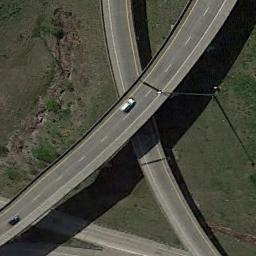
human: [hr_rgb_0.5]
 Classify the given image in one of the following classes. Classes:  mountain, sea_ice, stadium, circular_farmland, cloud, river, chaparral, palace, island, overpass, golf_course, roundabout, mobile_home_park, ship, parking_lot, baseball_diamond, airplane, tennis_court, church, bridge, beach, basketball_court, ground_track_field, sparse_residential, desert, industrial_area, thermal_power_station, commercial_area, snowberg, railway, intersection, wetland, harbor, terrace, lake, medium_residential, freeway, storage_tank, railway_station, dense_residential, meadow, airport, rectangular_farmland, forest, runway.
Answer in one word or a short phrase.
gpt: overpass